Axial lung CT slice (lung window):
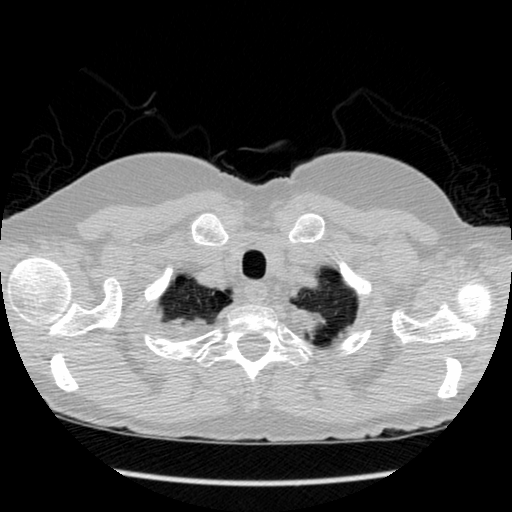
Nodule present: no